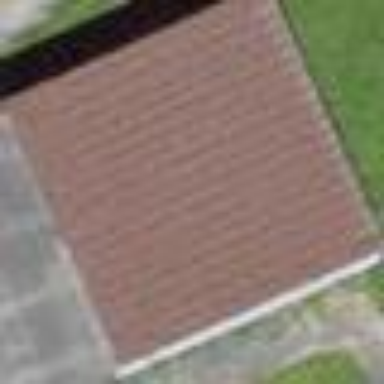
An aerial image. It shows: Garage.